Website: lowes
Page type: customer-info-address
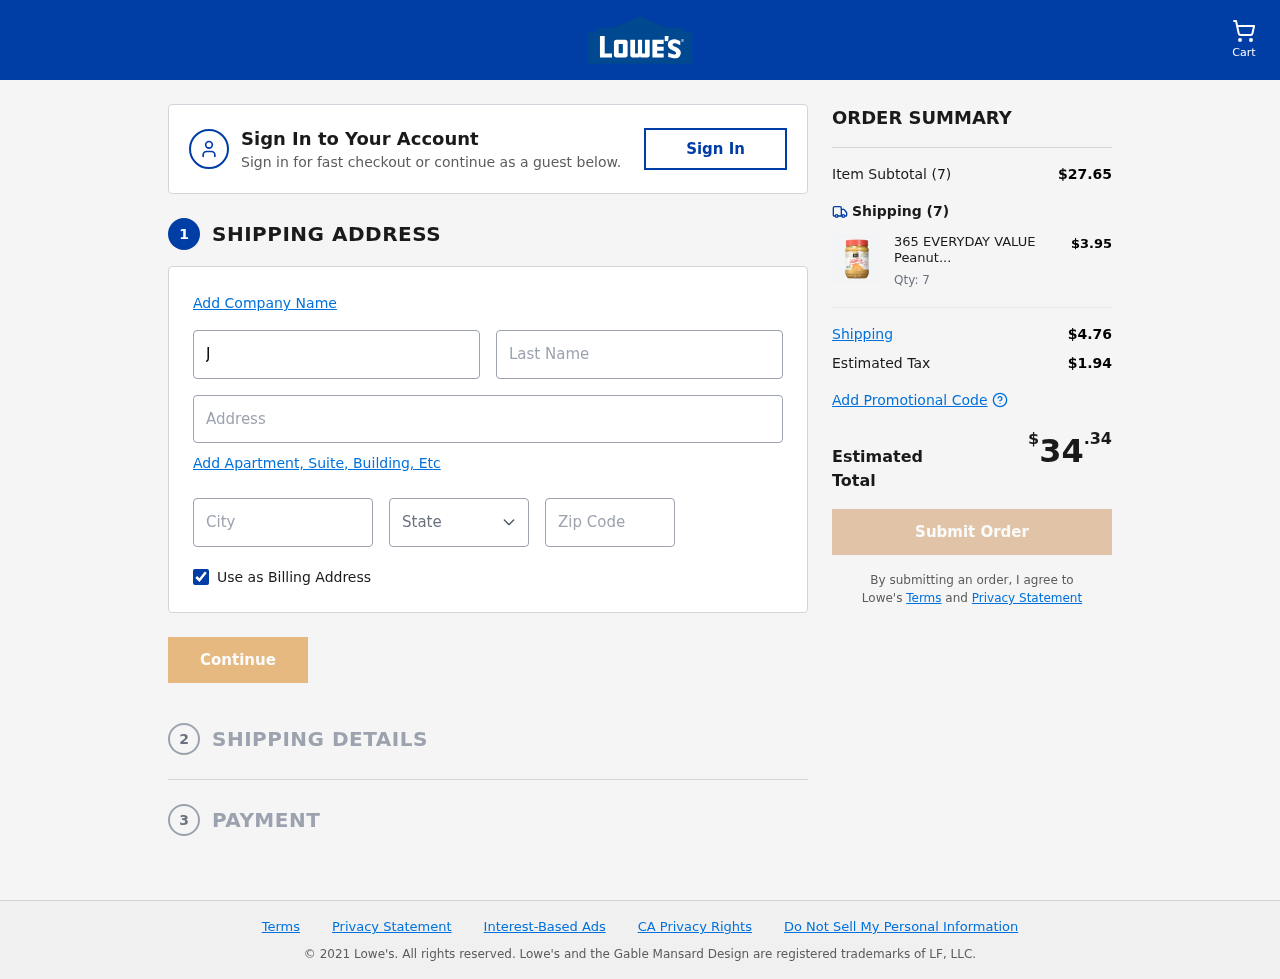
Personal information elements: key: PII_CITY
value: Andersonborough
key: PII_FIRSTNAME
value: Judy
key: PII_LASTNAME
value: Brewer
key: PII_POSTCODE
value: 30744
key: PII_STATE_ABBR
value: HI
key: PII_STREET
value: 1616 Sabrina Spring
Product elements: key: PRODUCT1_NAME
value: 365 EVERYDAY VALUE Peanut Butter Creamy, 500 GR
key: PRODUCT1_PRICE
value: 3.95
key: PRODUCT1_QUANTITY
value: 7
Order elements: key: ORDER_NUM_ITEMS
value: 7
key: ORDER_SUBTOTAL
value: $27.65
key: ORDER_NUM_ITEMS2
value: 7
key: ORDER_SHIPPING_COST
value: $4.76
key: ORDER_TAX
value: $1.94
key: ORDER_TOTAL
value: $34.34